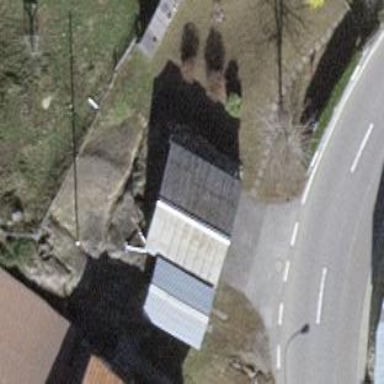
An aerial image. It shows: Garage building.